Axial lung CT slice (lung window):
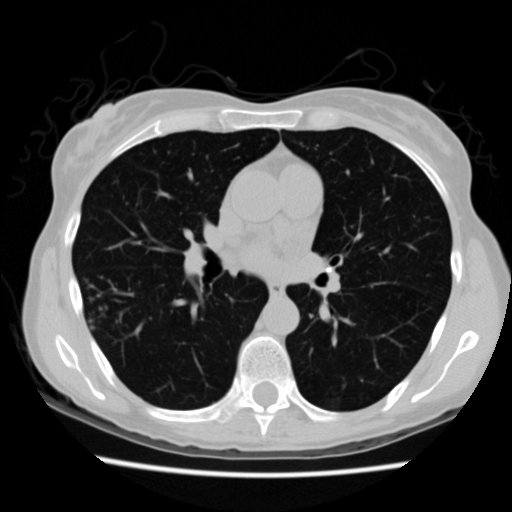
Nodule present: no